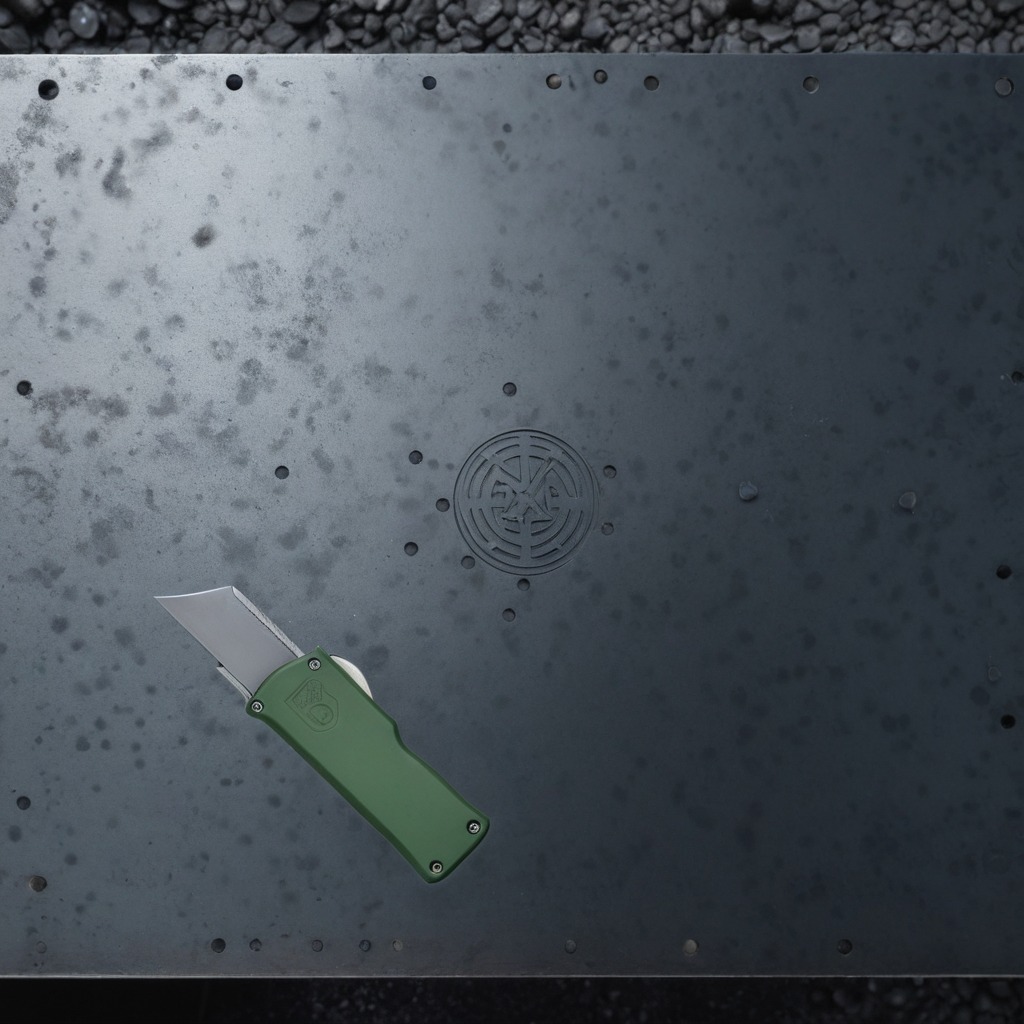
A utility knife lying on a cold steel table in a mining workshop gritty textures.